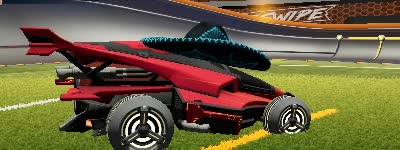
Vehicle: aftershock